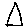
Label: triangle